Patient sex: M
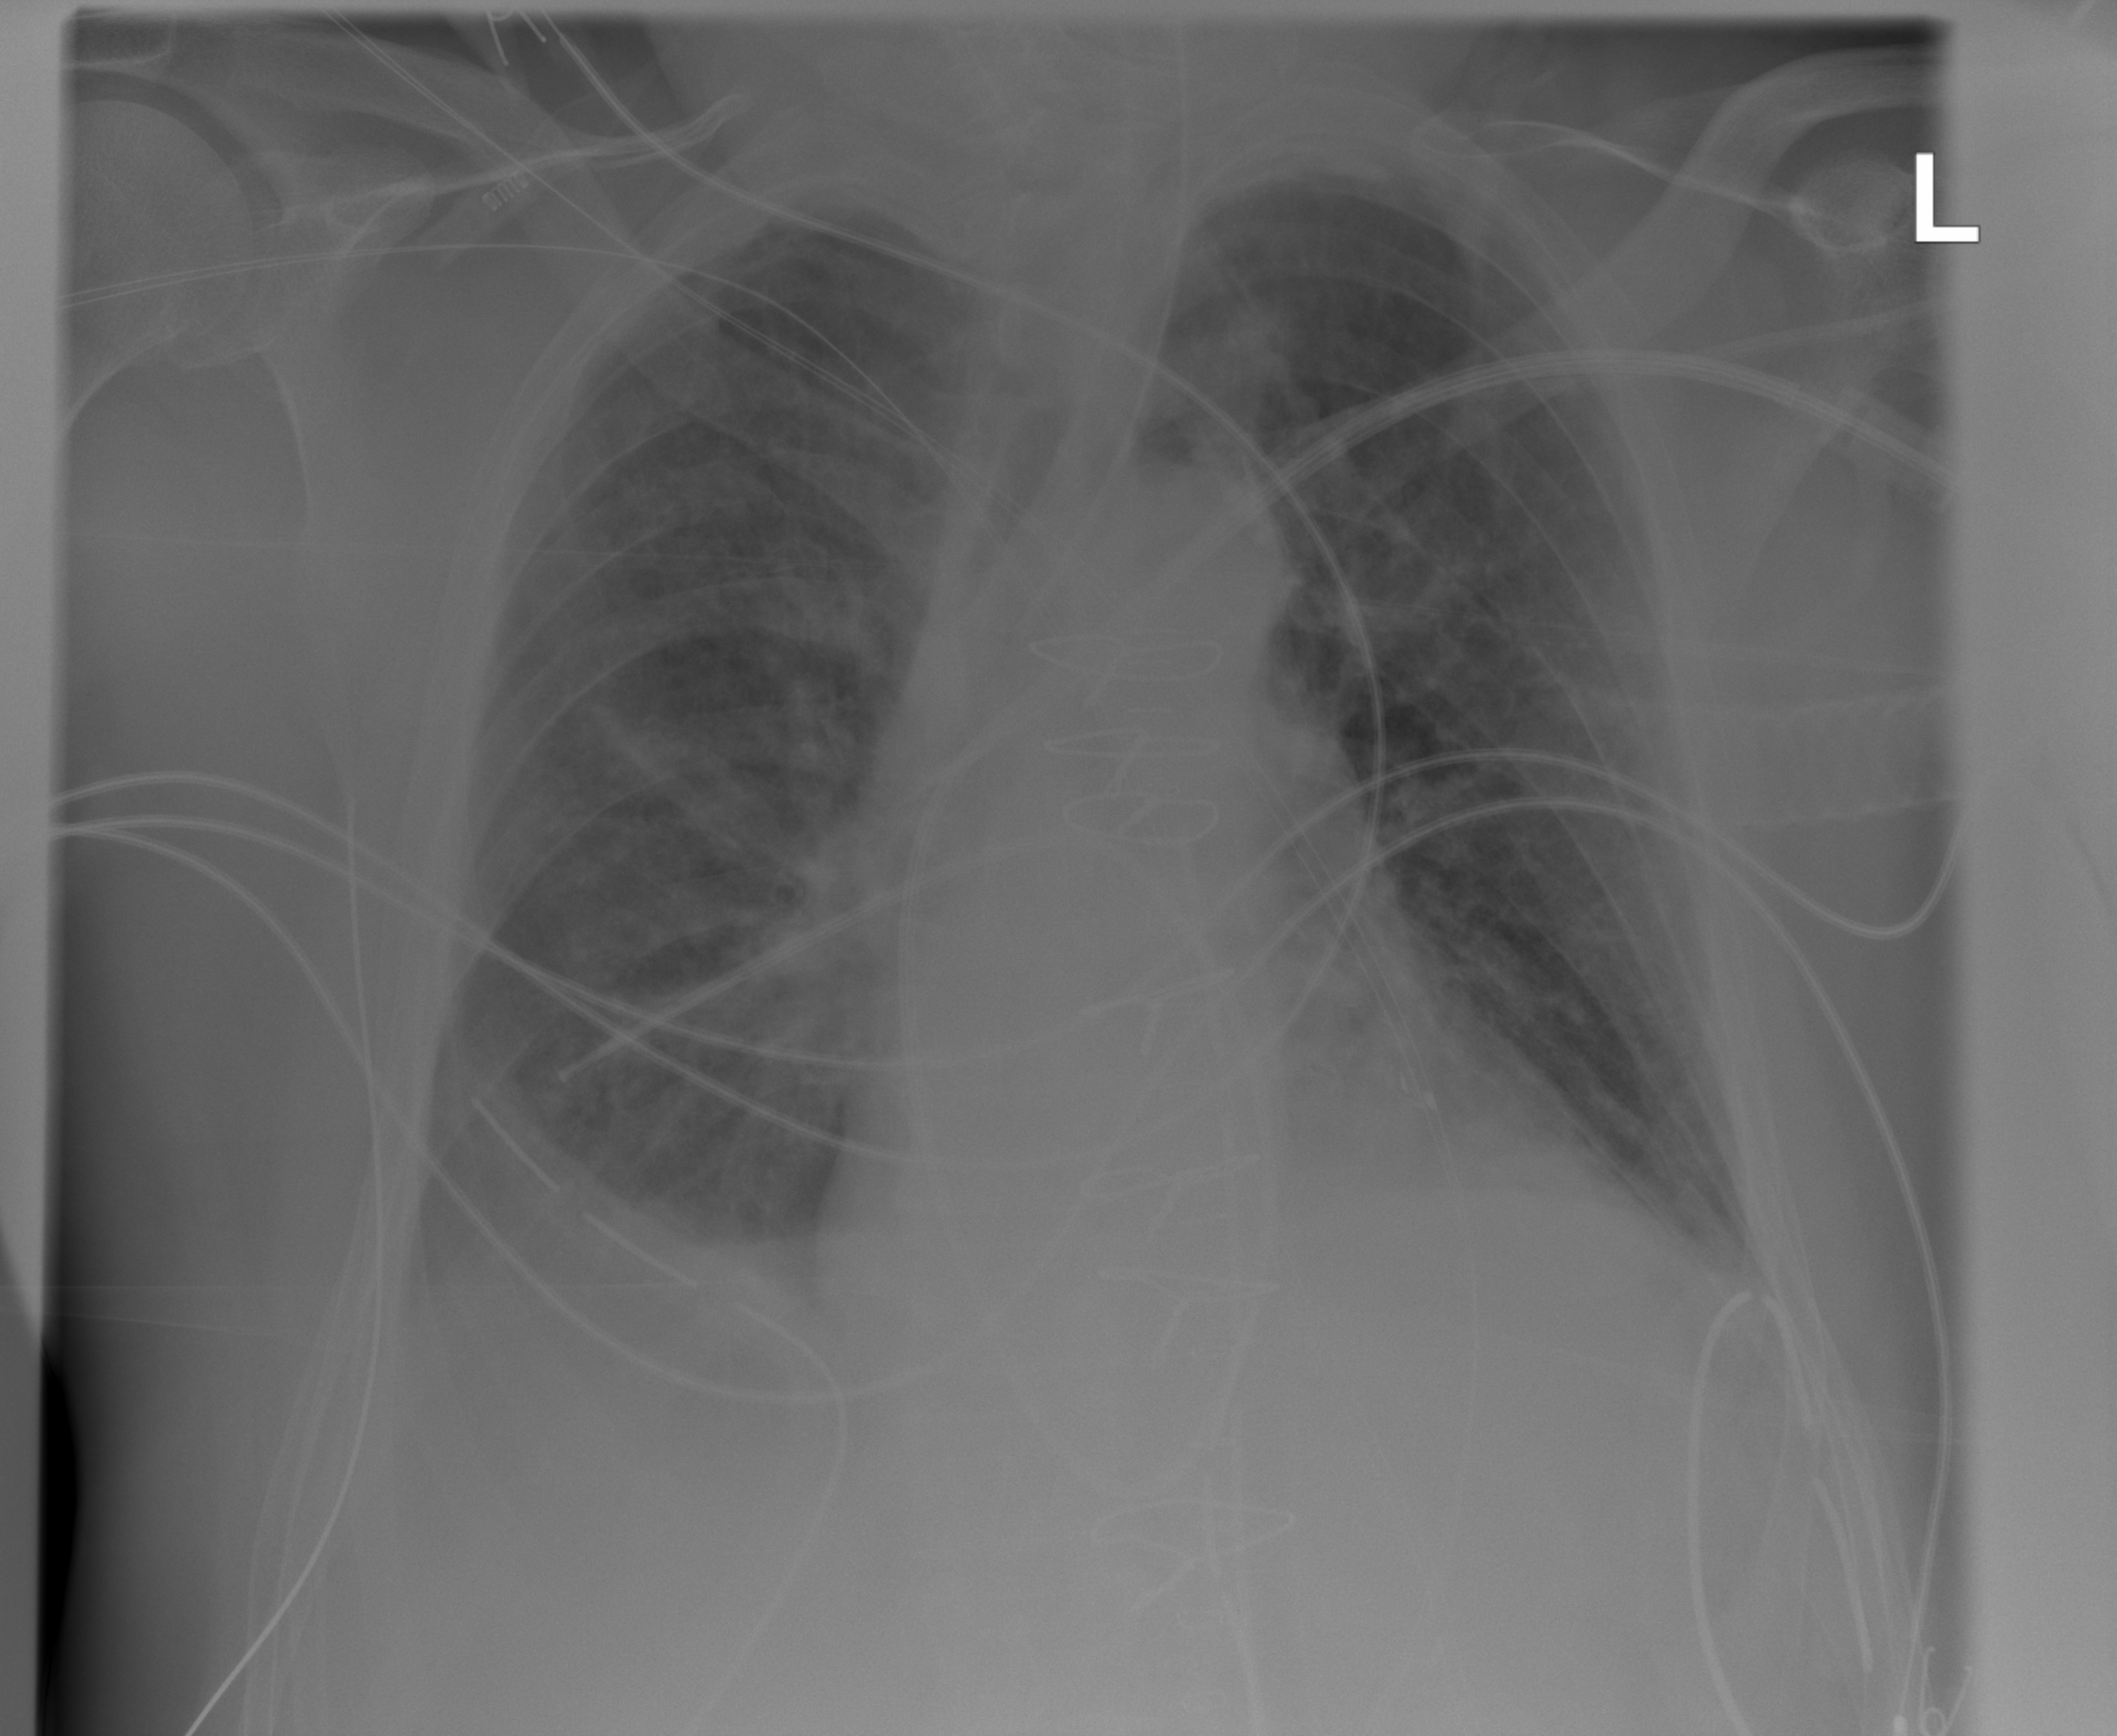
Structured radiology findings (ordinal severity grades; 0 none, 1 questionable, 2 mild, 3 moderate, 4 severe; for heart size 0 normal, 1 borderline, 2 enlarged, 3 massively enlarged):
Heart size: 1
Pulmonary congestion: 2
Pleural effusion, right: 2
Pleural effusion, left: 1
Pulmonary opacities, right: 2
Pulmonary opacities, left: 1
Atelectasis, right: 2
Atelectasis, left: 2